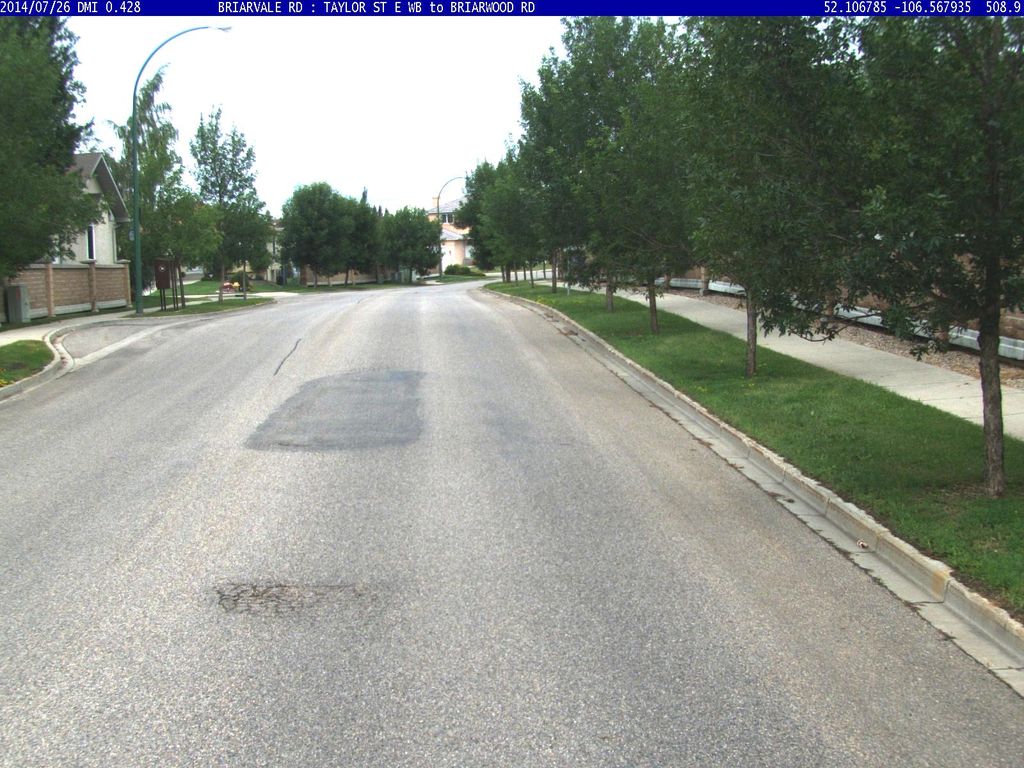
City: saskatoon